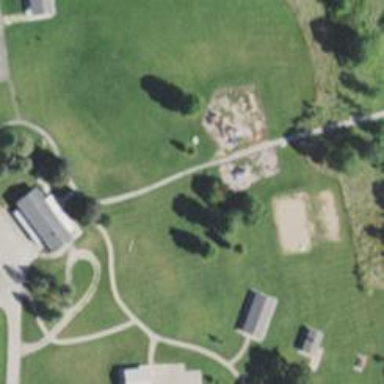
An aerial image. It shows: Springy playground.